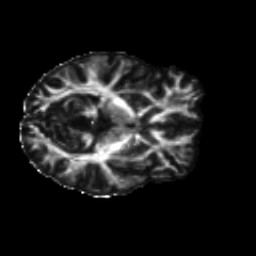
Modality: FA
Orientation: axial
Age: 27
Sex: male
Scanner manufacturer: siemens
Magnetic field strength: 3 T
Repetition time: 8.6 s
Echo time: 0.095 s